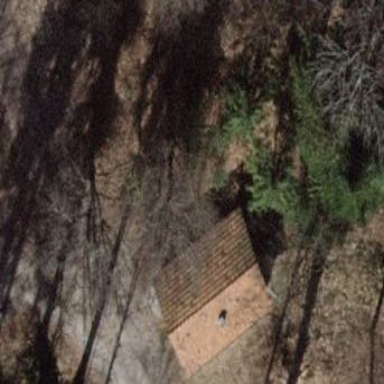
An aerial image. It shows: Hut.